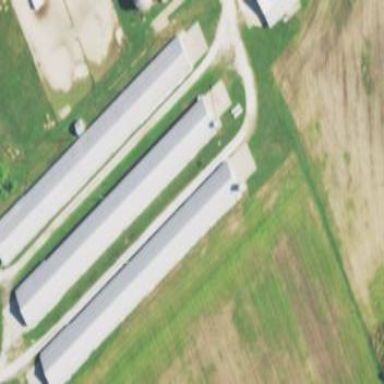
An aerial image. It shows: Farm auxiliary building.